Field crop: maize
Growth stage: 2
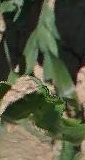
Species: maize